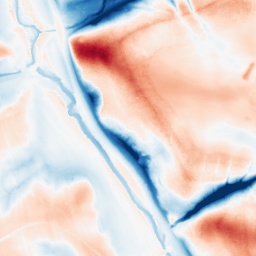
Category: classical
Decomposition family: gaussian_anisotropic
Decomposition parameters: sigma_x: 10
sigma_y: 20
Upsampling method: sinc_blackman
Upsampling parameters: scale: 4
kernel_size: 16
Upsampling scale: 4